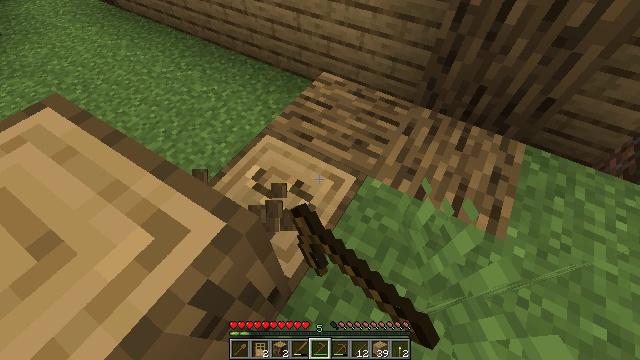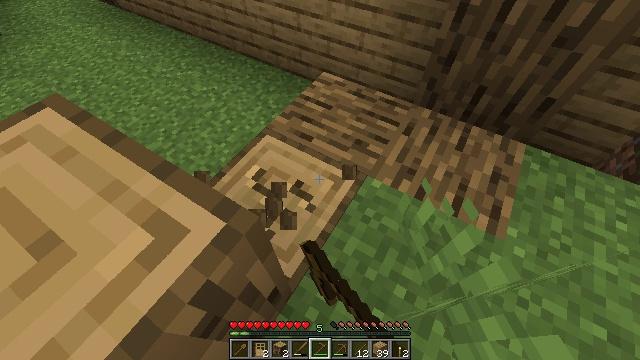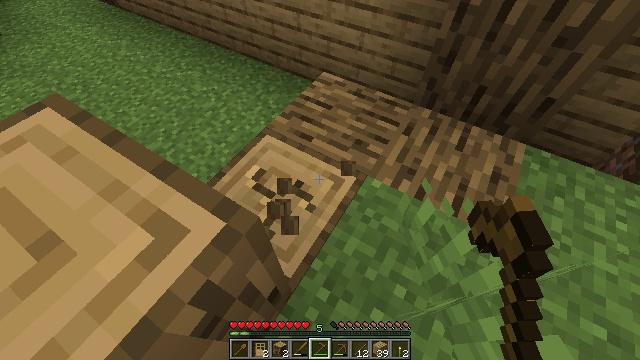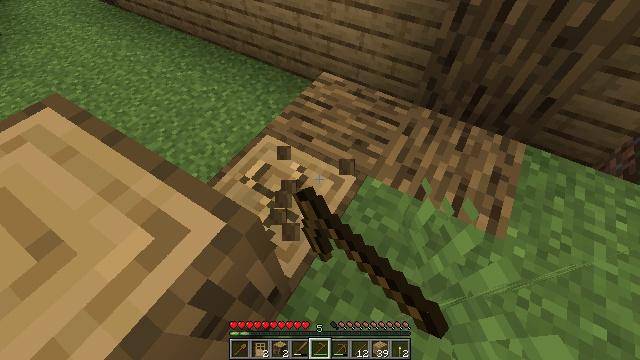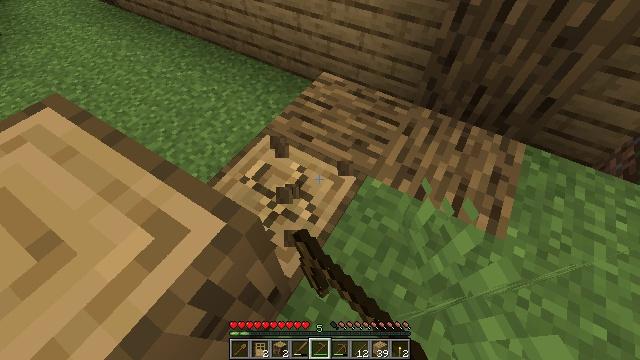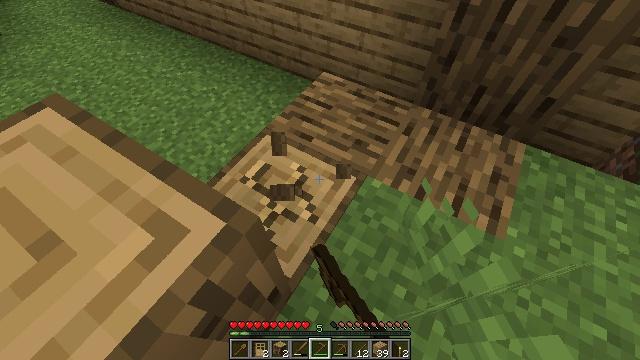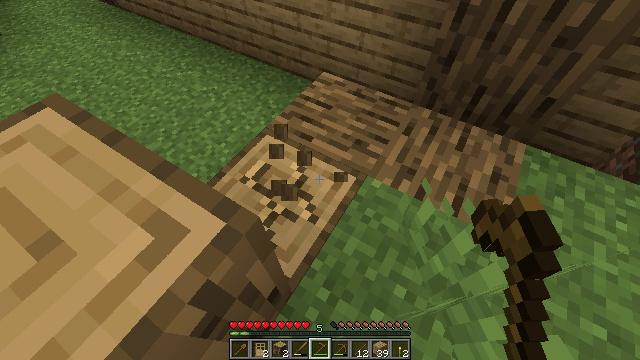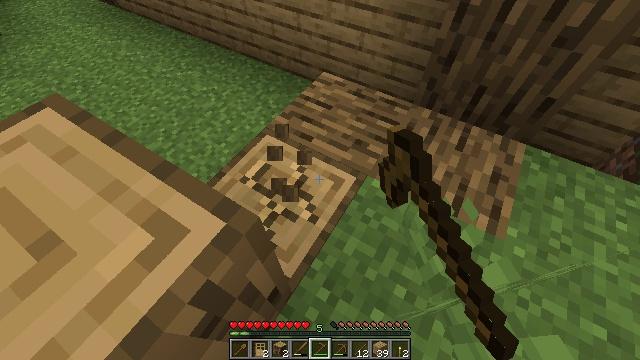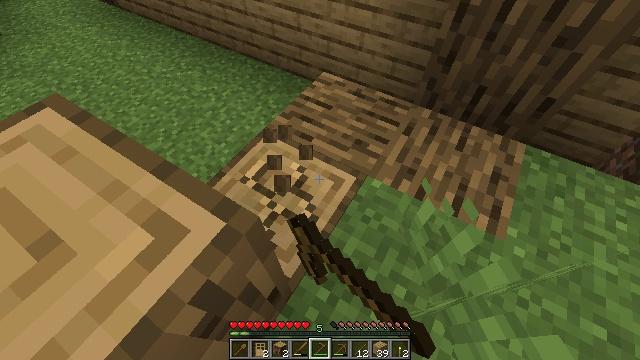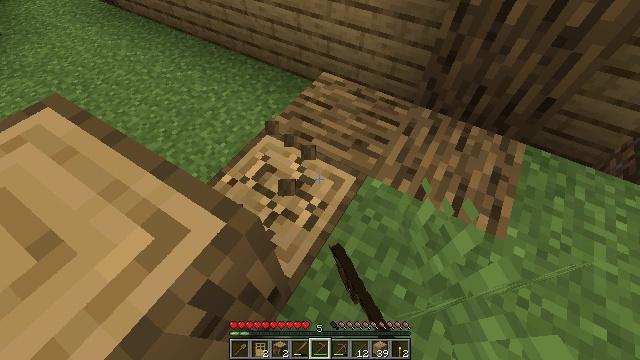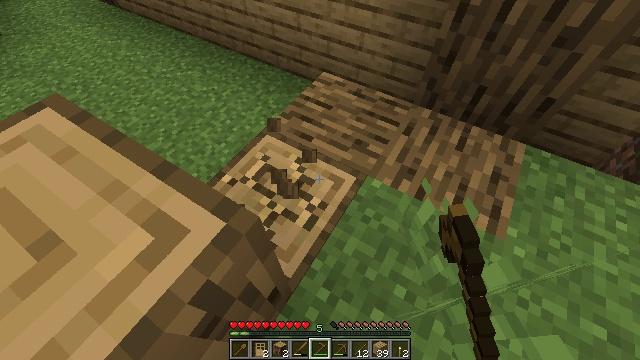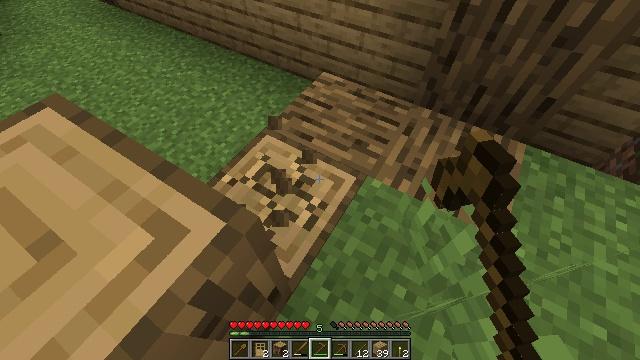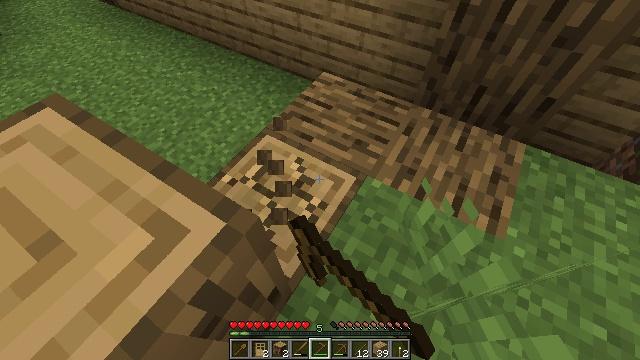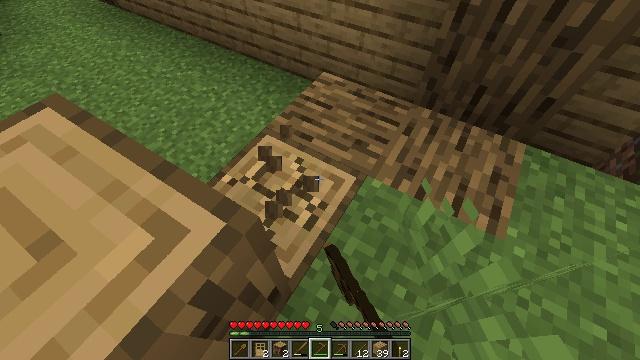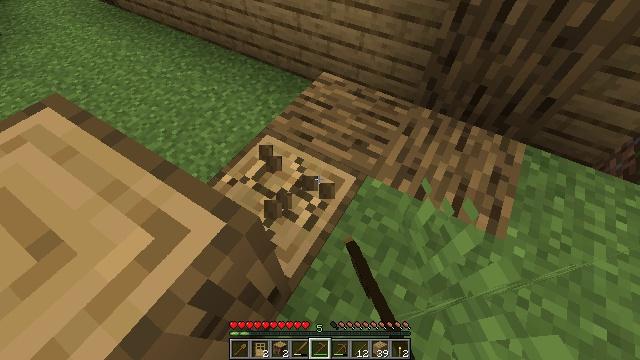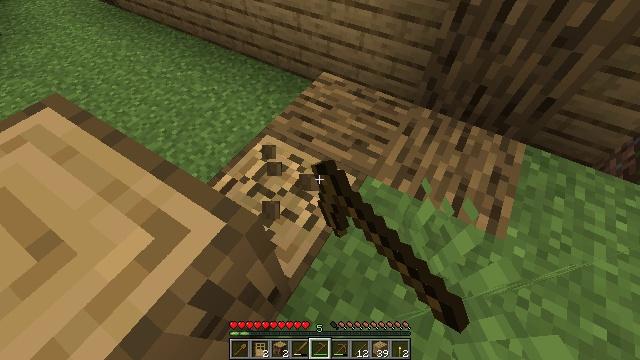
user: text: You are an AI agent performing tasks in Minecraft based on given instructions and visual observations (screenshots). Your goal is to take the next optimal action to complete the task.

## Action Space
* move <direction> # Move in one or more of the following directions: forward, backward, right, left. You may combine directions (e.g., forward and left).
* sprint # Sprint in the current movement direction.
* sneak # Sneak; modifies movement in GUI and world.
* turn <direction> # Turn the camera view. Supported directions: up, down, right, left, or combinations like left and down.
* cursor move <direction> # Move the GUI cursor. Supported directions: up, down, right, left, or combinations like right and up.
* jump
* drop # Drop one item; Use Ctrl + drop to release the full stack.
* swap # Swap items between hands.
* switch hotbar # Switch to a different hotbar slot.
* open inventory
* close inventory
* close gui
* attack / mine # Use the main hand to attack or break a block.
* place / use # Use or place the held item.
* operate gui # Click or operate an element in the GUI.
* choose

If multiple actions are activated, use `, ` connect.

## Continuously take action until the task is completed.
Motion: motion action
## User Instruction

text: Collect oak log for crafting.
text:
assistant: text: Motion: attack / mine
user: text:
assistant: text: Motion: attack / mine
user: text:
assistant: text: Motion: attack / mine
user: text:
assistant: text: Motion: attack / mine
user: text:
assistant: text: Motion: attack / mine
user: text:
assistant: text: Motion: attack / mine
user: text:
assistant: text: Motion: attack / mine
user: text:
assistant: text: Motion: attack / mine
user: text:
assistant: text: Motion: attack / mine
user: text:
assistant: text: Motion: attack / mine
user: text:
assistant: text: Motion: attack / mine
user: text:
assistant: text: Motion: attack / mine
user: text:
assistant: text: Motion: attack / mine
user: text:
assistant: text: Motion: attack / mine
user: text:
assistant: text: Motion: attack / mine
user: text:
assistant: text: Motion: attack / mine
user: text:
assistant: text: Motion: attack / mine
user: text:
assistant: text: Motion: attack / mine
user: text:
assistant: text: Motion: attack / mine
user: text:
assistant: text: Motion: attack / mine
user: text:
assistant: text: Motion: attack / mine
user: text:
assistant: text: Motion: attack / mine
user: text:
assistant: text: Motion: attack / mine
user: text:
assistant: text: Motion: attack / mine
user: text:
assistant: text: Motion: attack / mine
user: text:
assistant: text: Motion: attack / mine
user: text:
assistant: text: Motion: attack / mine
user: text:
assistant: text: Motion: attack / mine
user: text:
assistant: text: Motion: attack / mine
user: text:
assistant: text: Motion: attack / mine